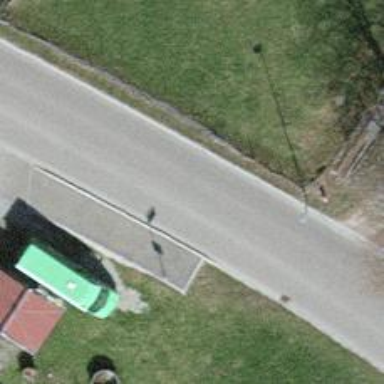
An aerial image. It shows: Bus stop with stop position for public transport.